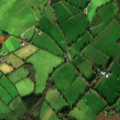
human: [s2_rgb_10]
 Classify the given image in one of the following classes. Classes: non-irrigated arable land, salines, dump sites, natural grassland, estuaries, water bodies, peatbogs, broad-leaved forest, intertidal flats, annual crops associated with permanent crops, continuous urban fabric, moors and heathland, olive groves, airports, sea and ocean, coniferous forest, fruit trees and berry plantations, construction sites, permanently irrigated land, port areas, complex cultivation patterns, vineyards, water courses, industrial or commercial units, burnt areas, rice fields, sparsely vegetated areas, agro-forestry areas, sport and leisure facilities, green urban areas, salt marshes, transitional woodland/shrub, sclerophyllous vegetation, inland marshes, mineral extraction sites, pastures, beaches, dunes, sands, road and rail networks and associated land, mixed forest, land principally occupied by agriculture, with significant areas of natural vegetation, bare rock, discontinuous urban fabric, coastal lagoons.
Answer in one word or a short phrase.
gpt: non-irrigated arable land, pastures, coniferous forest, transitional woodland/shrub